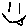
Label: smiley face